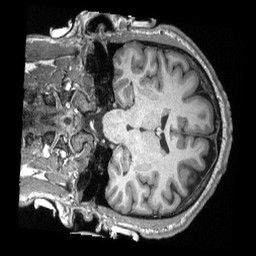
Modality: T1w
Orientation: coronal
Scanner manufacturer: siemens
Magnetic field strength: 3 T
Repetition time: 2.3 s
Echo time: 0.00308 s